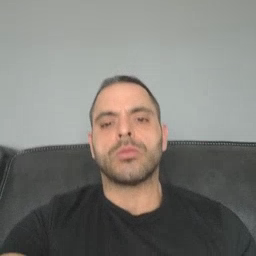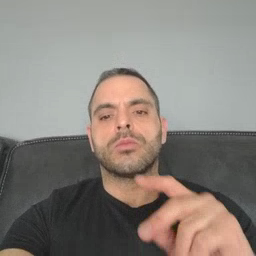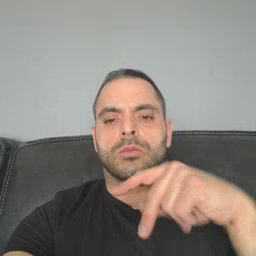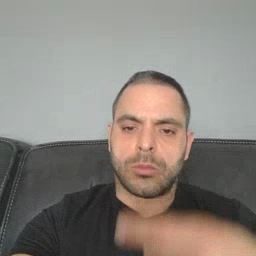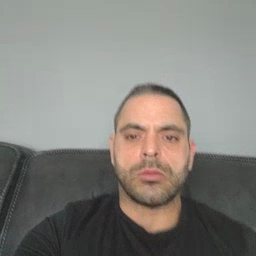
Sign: fall